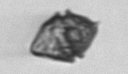
Label: Kryptoperidinium_triquetrum